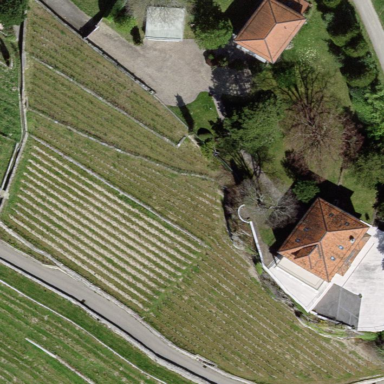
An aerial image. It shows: Vineyard with grape crops.